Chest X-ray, PA view. Patient: 40 years old, sex F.
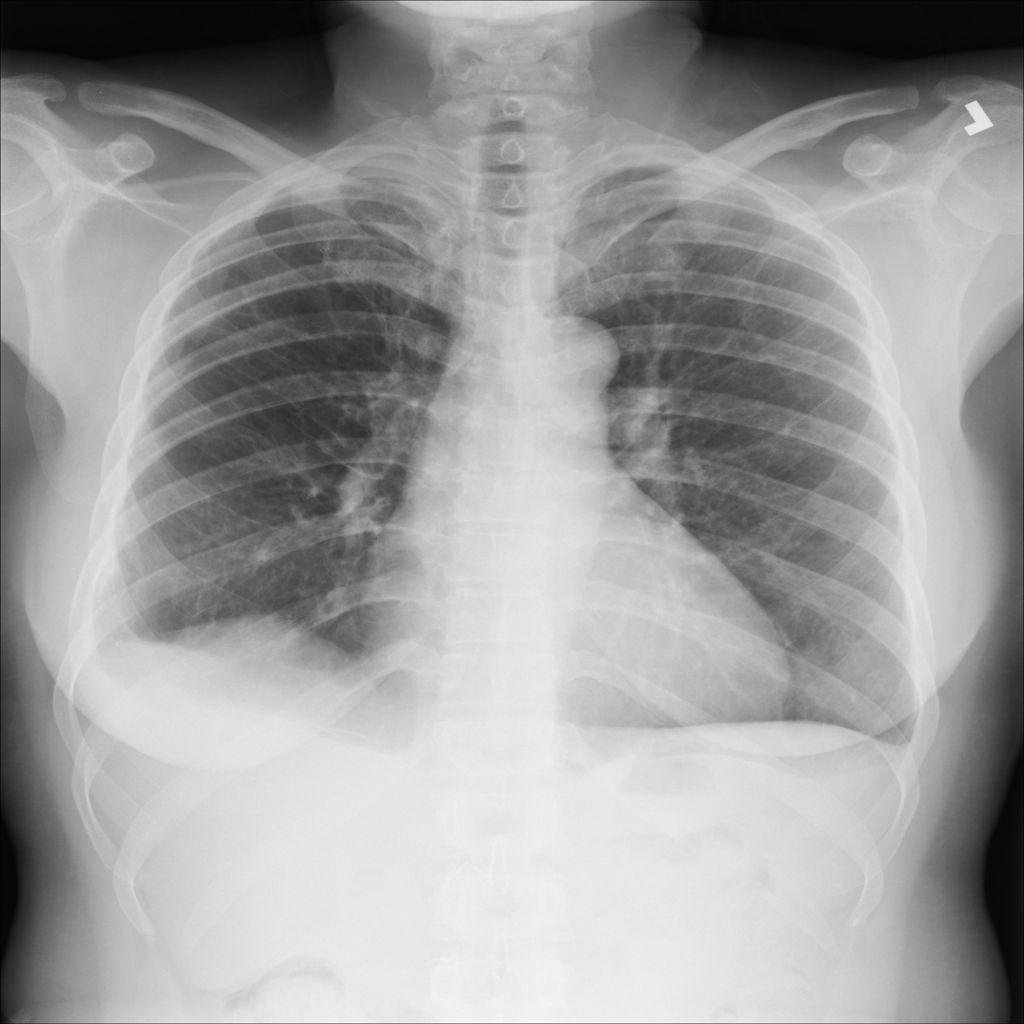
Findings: Fibrosis